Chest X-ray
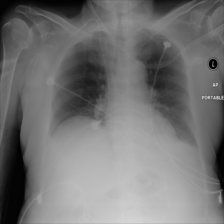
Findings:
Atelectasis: negative
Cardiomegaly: negative
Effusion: positive
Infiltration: negative
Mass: negative
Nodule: negative
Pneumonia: negative
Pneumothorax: negative
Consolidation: negative
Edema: negative
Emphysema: negative
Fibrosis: negative
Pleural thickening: negative
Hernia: negative